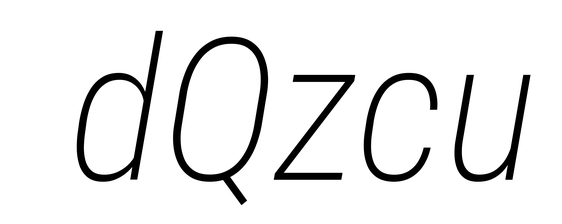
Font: Roboto-Italic_Condensed_ExtraLight_Italic